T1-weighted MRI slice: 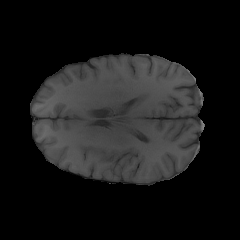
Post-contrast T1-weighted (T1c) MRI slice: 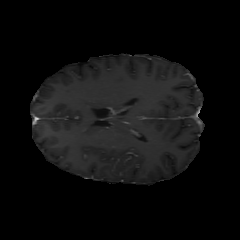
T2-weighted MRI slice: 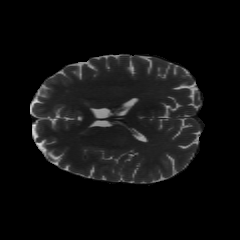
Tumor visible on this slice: no